【题型】选择题　【知识点】平面几何　【难度】easy
如图，矩形$OABC$的顶点$O(0,0)$，$AC = 8$，$BO$与$x$轴负半轴的夹角为$60^\circ$，若矩形绕点$O$顺时针旋转，每秒旋转$60^\circ$，则第$2025$秒时，矩形的对角线交点$D$的坐标为（ ）

A. $(-2,2\sqrt{3})$ \quad B. $(-4,0)$ \quad C. $(4,0)$ \quad D. $(2,-2\sqrt{3})$
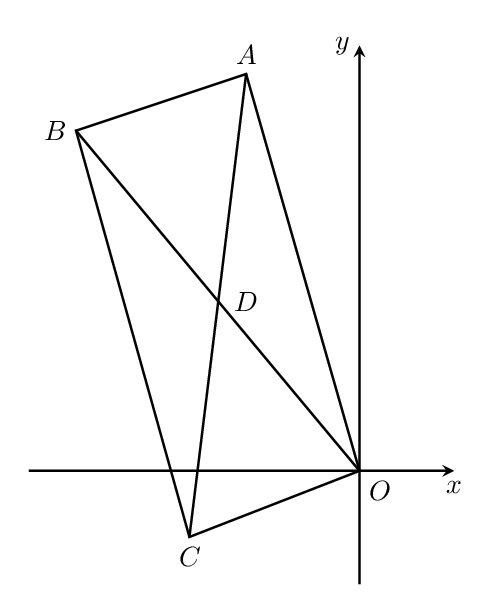
【解答】
\vspace{1em}
\textbf{【答案】} $\boldsymbol{D}$

\vspace{1em}
\textbf{【解析】}
解：设$D(m,n)$，

由题意可得：$AC = OB = 8$，$AD = CD$，$OD = BD$，
\[
\therefore OD = 4,
\]

$\because$ 矩形绕点$O$顺时针旋转，每秒旋转$60^\circ$，
$\therefore 6$次一个循环，$2025 \div 6 = 337 \cdots 3$，

$\therefore$ 第$2025$秒$BO$与起始位置夹角为$3 \times 60^\circ = 180^\circ$，

$\because BO$与$x$轴负半轴夹角为$60^\circ$，
$\therefore BO$与$x$轴正半轴夹角为$60^\circ$，

\[
\frac{m}{OD} = \cos 60^\circ,\quad \frac{-n}{OD} = \sin 60^\circ,
\]
解得$m = 2$，$n = -2\sqrt{3}$，

因为点$D$在第四象限，故$D(2,-2\sqrt{3})$，

故选：D。